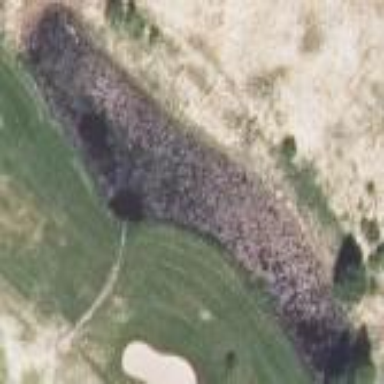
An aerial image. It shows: Water hazard in golf course. The hazard is natural water feature.